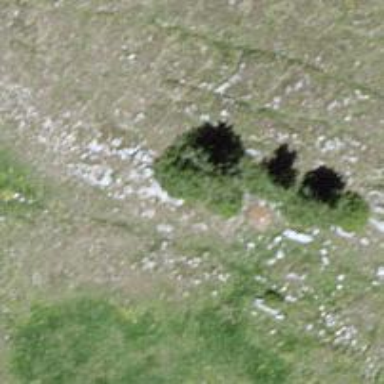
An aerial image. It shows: Needle-leaved tree in nature.